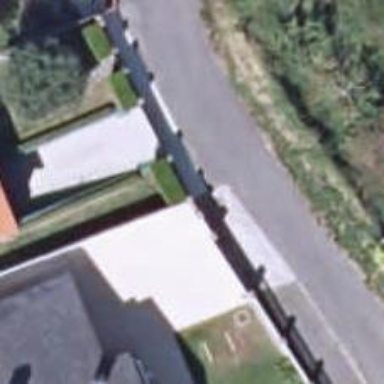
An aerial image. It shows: Fence is in the image.